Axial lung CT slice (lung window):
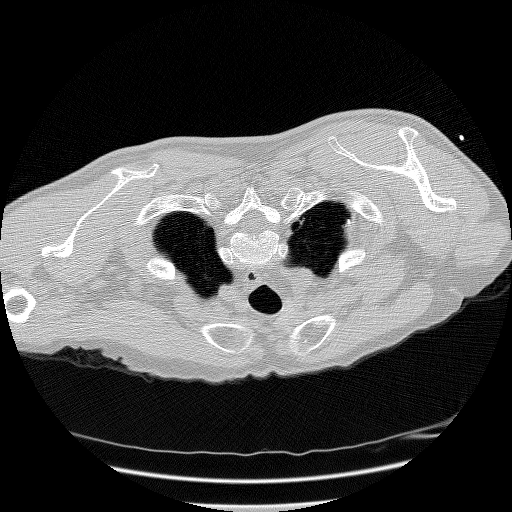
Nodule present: no